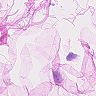
Metastatic tissue present: no